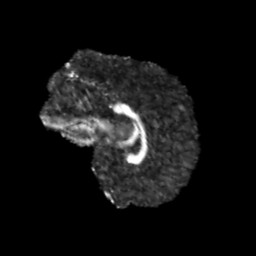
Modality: FA
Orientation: sagittal
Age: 9
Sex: male
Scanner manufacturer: siemens
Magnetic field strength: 3 T
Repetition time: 3.8 s
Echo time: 0.07 s